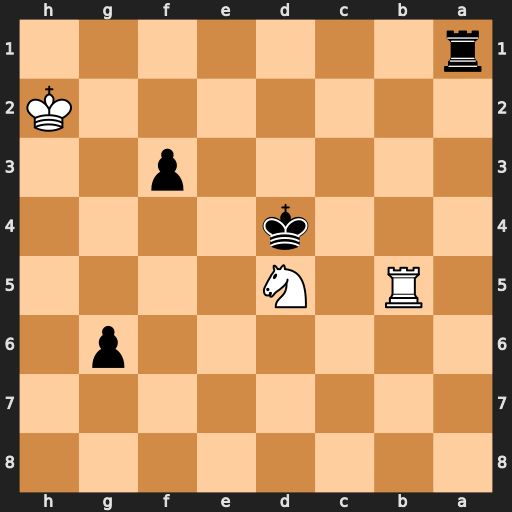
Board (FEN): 8/8/6p1/1R1N4/3k4/5p2/7K/r7
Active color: b
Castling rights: -
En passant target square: -
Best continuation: f2 Ne3 Kxe3